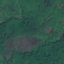
Label: Forest